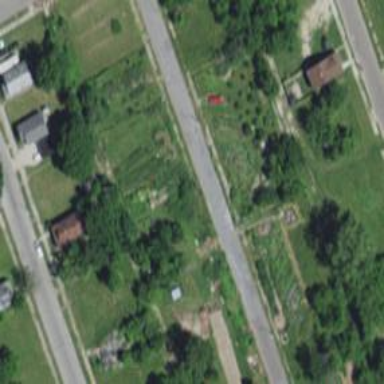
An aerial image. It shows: Allotments area.